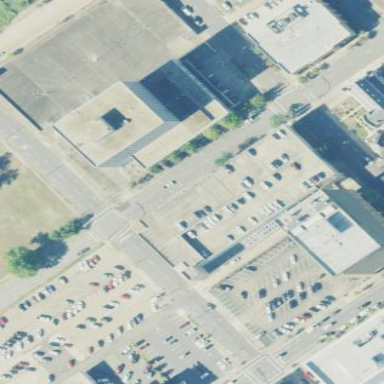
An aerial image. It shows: Multi-storey concrete parking building.